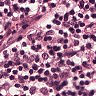
Metastatic tissue present: no